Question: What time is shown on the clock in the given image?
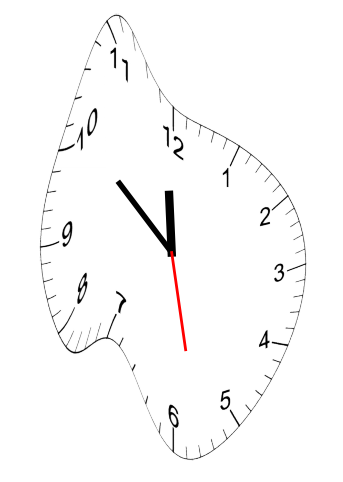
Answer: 11:51:28